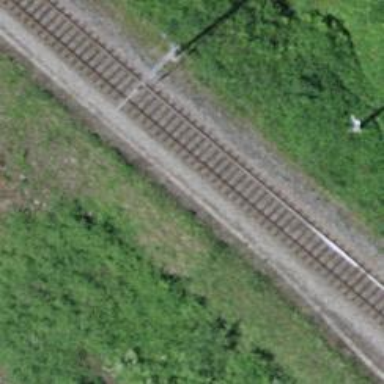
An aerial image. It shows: Railway track with contact line for electrification.